Question: I want to create a drop down menu which can contain some bookmarks within a main div. if the user adds more bookmarks and the bookmarks cant be contained within the main div they will be hidden in the drop down menu. the user can then hover on a arrow and the hidden menu drops showing the rest of the bookmarks.

I will need to check if the next bookmark can be added to the main div and based on that( if the main div is out of space) append the next bookmark to the dropdown menu.
If there are any similar tutorials on the web please let me know , any help is appreciated.
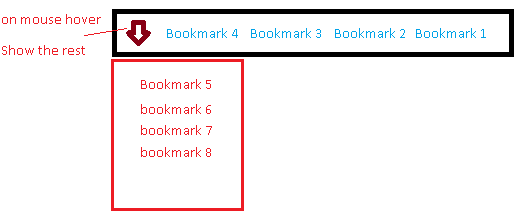
Answer: Create it as a single unordered list.
To check how many li's fit in:
'''
noOfLi = width of ul / width of li
$(ul.normal).width() to get width of ul and same function for li
'''
check if
'''
noOfLi > $('ul.normal li').length //if not no problem yyay
'''
Take a copy of all li's for processing.
'''
var lis = $('ul.normal li').clone(); //now you have an array of li nodes
'''
Split it into two parts, one part for regular ul, one part for drop down.
'''
normalLis = lis.slice( 0, noOfLi - 1 );
dropdownLi = lis.slice( noOfLi, lis.length );
'''
Now put normalLis into normal ul, dropdown lis to dropdown ul
'''
$('ul.normal').html(normalLis)
$('ul.dropdown').html(dropdownLis)
'''
You can also activate more link if lis overflow, and add hover event on that to show dropdown on hover.
All above code is for illustration purpose only, dont copy paste.